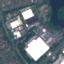
Land use / land cover: Industrial